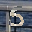
Label: 5